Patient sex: F
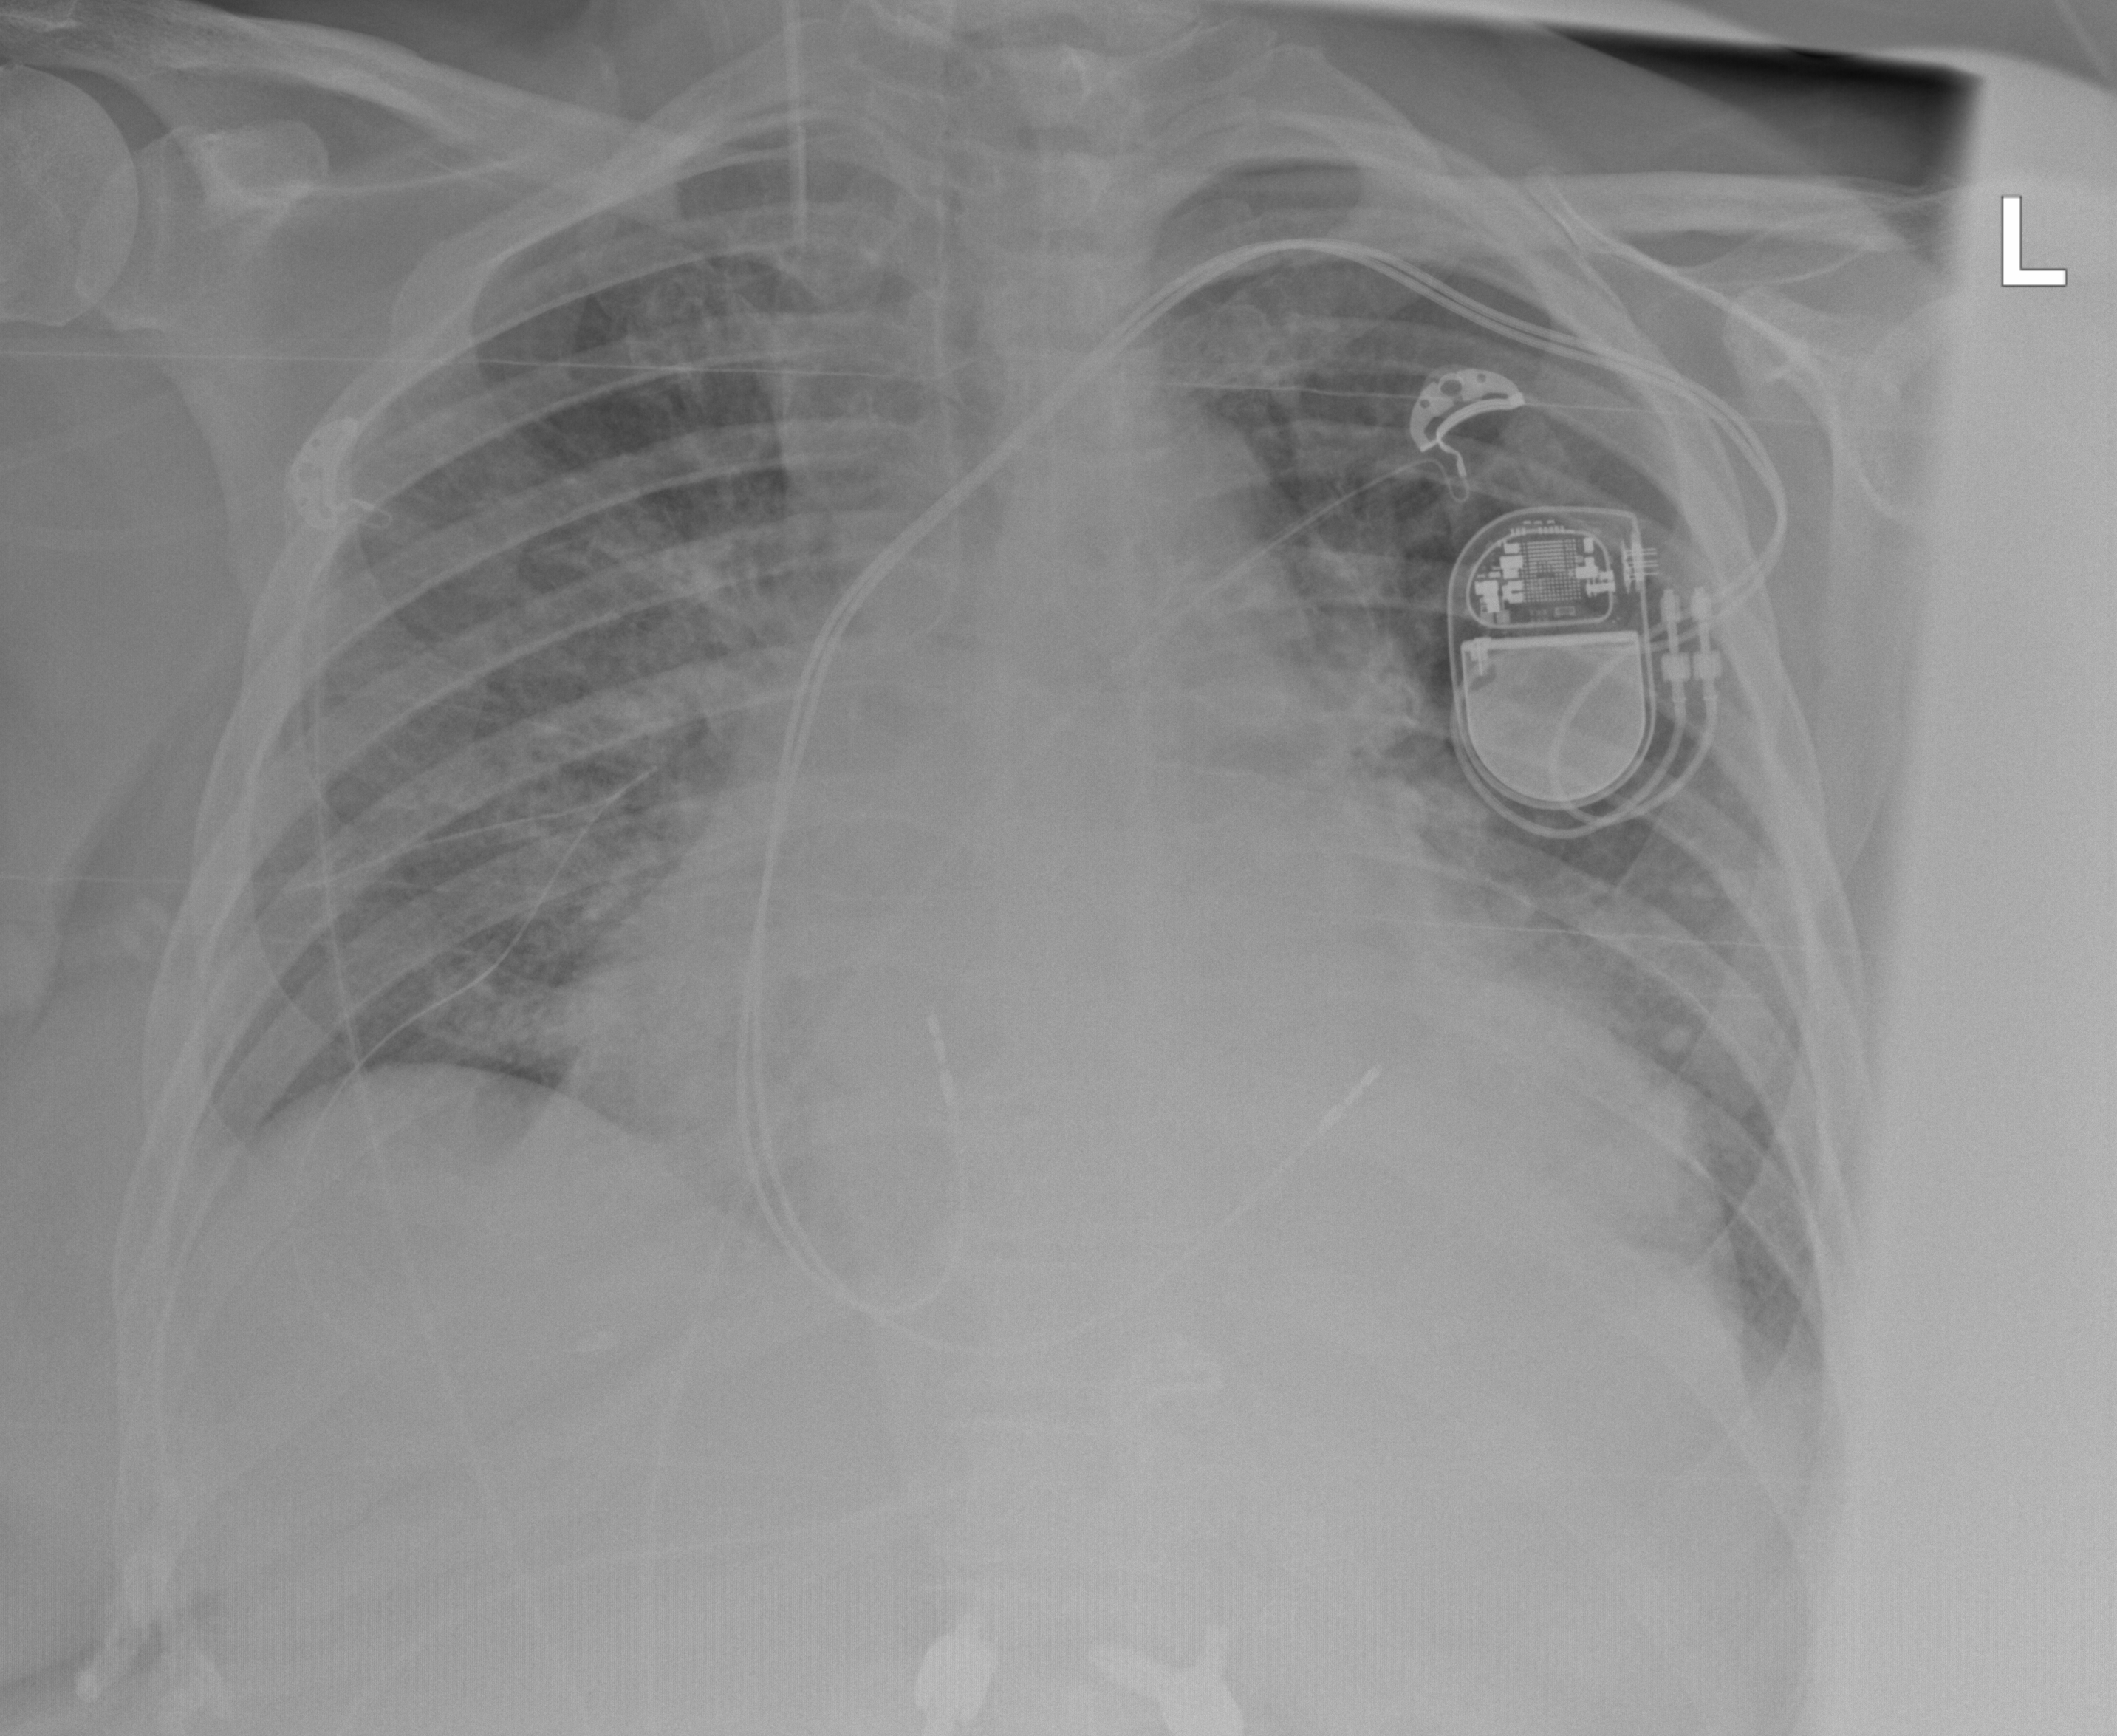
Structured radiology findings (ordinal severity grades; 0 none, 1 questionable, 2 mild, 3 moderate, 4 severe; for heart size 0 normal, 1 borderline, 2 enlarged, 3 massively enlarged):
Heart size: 3
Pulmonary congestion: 2
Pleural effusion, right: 1
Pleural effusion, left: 2
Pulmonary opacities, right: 2
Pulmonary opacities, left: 2
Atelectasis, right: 2
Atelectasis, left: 2